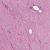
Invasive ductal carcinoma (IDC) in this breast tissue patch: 1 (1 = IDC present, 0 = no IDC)